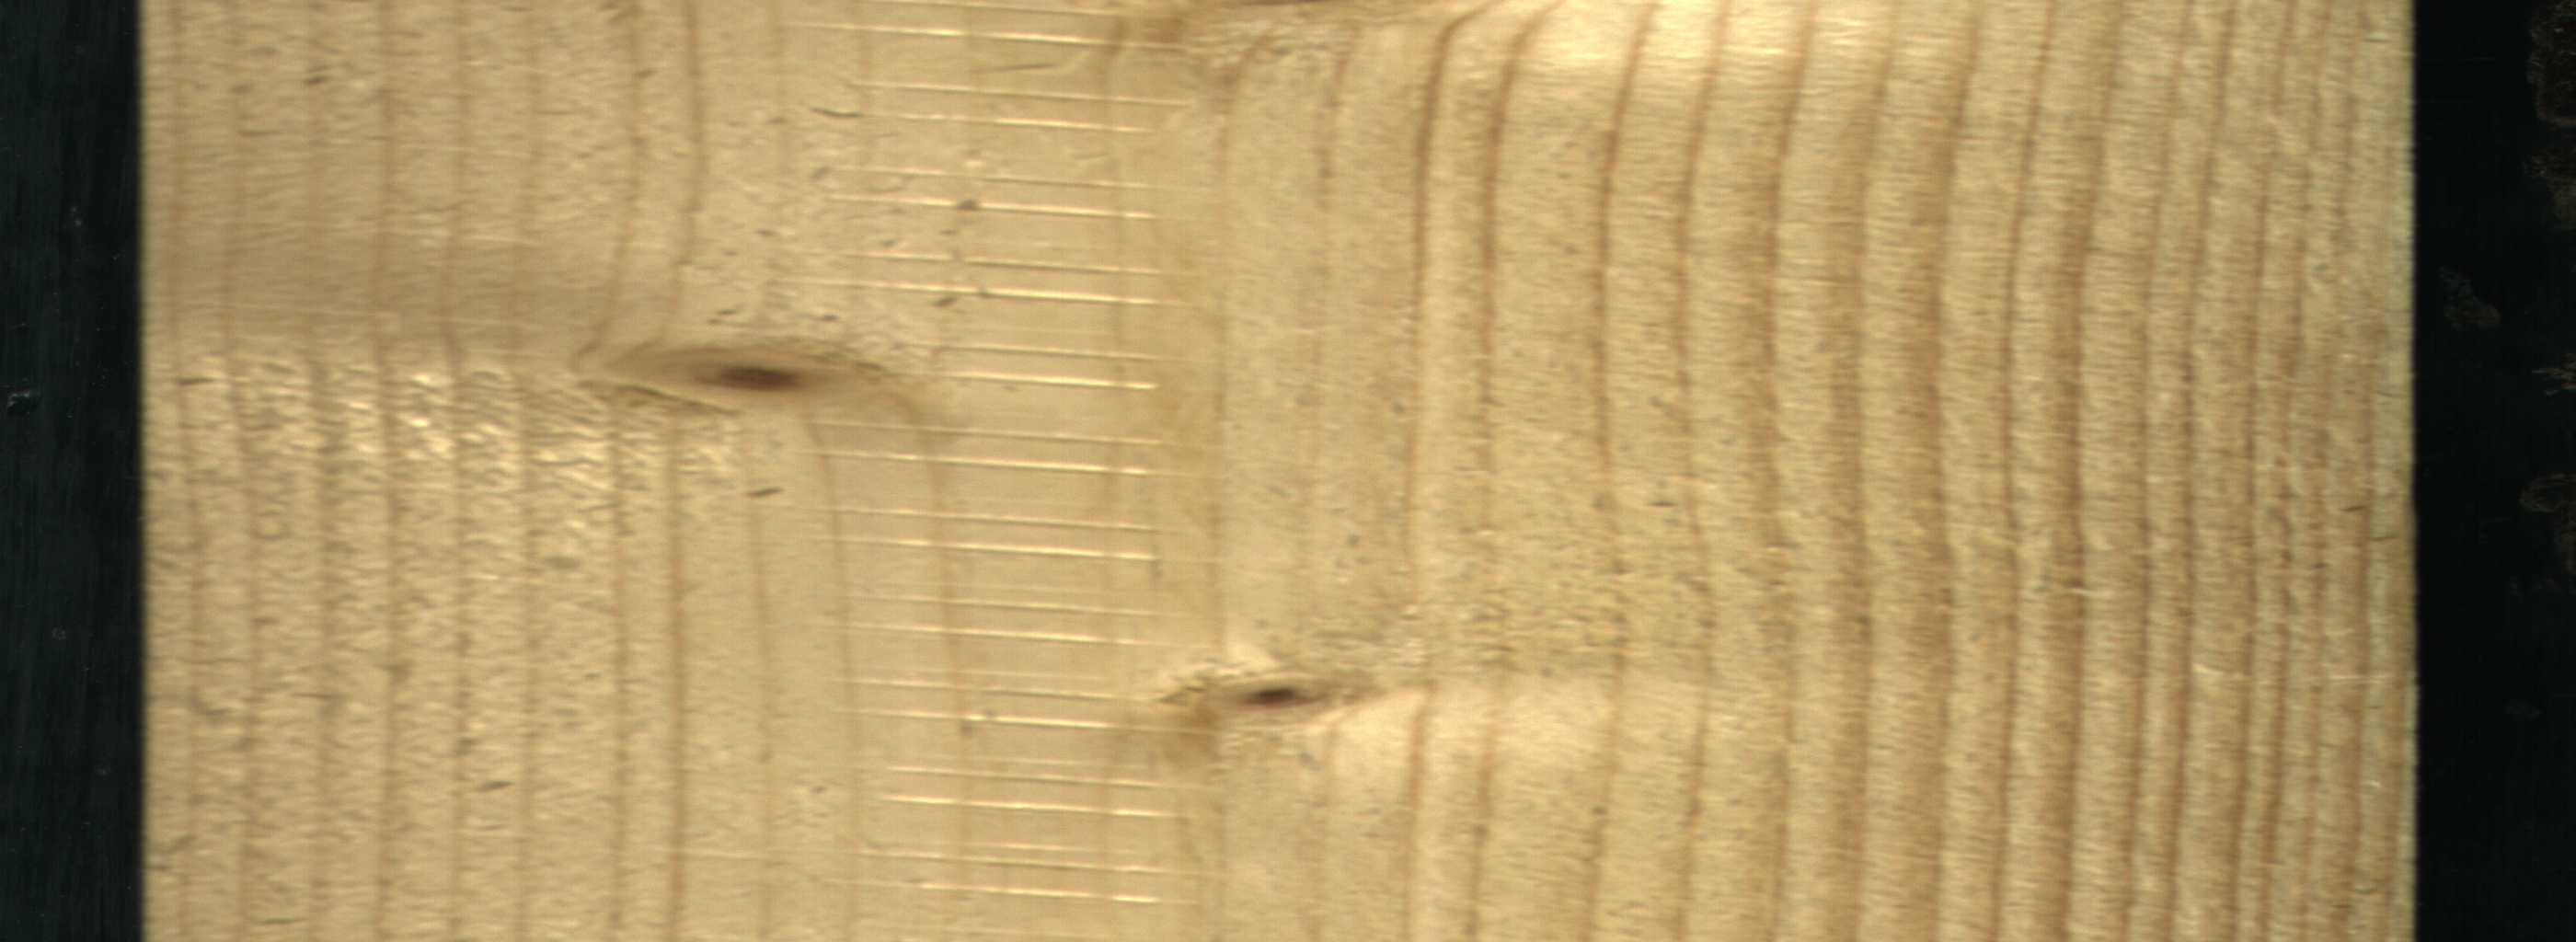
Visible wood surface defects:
Live_Knot
Live_Knot